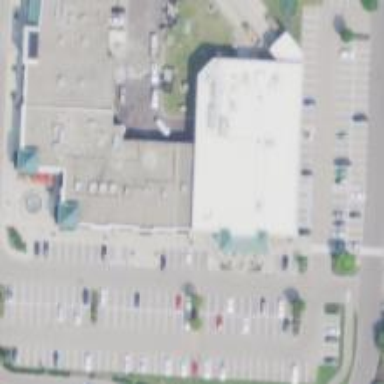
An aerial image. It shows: Supermarket.